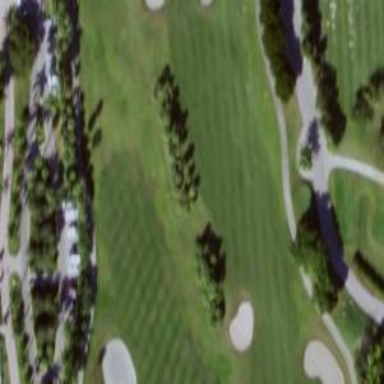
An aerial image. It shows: Golf hole.